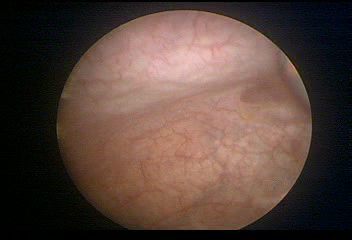
Modality: WLC
Class: Foreign bodies
Subclass: AirBubble
Bladder cancer association: No
Annotated structures: Air bubble